Aerial crown-view tile of a tropical tree (Barro Colorado Island, Panama), acquired 20240611:
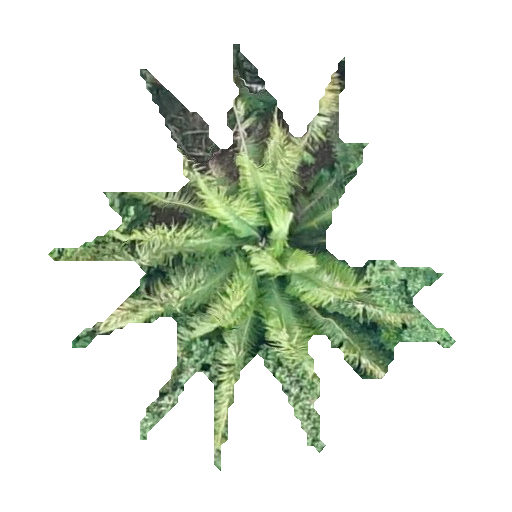
Species: Oenocarpus mapora
GBIF accepted scientific name: Oenocarpus mapora
Crown area: 100.666 m²